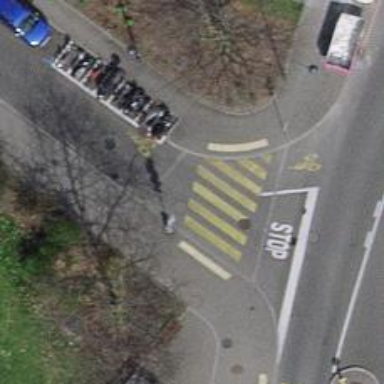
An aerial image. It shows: Marked zebra crossing on the road.